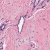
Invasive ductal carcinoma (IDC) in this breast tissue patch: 0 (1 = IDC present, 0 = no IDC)